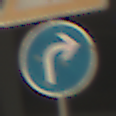
Verkehrszeichen: VorgeschriebeneFahrtrichtungRechts
Zusatzzeichen oben: Lichtzeichenanlage
Umgebung: Roofed, Urban
Tageszeit: Midday
Wetter: Overcast
Licht: Artificial
Jahreszeit: NotSpecified
Kontrast: MediumContrast